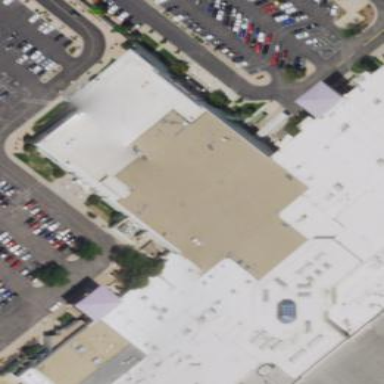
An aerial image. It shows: Department store building.